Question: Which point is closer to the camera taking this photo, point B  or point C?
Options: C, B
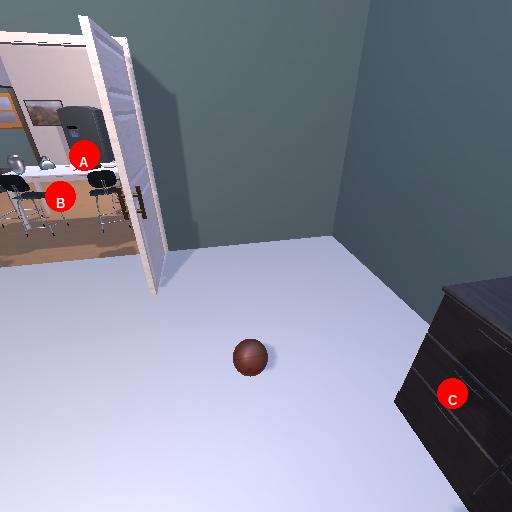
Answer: C